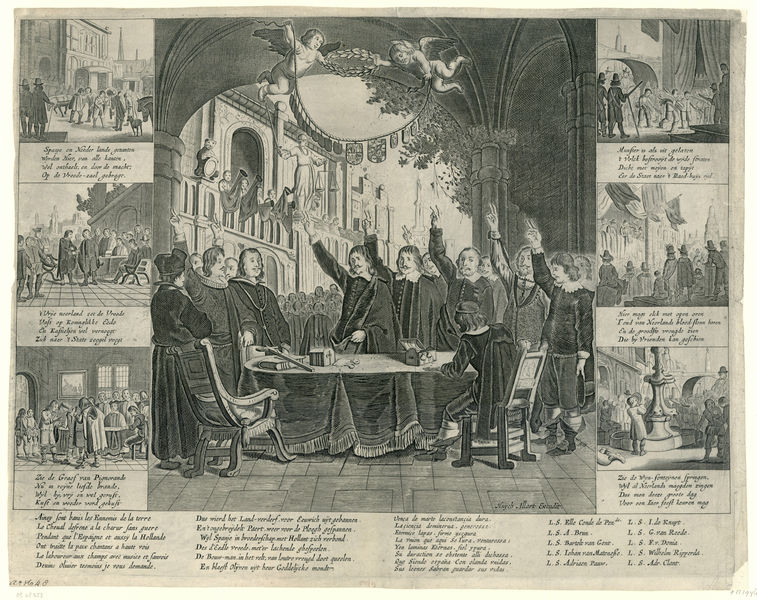
Titel: De beëdiging van de Vrede van Munster
Standort: Amsterdam
Institution: Rijksmuseum
Schlagwörter: chaise, gravure, anges, allemagne, table, fontaine, eveque, diner, religieux, serment, eveques